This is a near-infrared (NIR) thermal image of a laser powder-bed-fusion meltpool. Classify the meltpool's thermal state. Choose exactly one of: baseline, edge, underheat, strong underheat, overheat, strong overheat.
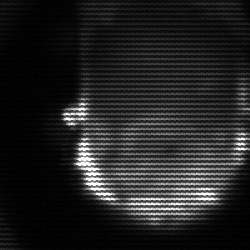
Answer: baseline